Question: I have this form:
'''
<%= form_for(@post) do |f| %>
<%=f.collection_select :post_id, Board.where(:user_id => current_user.id), :id, :name %>
<%= f.submit "Post it"%>
<% end %>
'''
I'm using jquery ujs <URL>
Example:

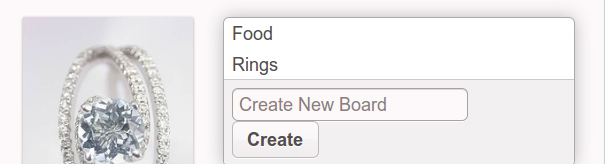
Answer: if the option you want to add is already on the page this <URL> has the answer.
if you wanted to do it with ajax you would need to get the options though a call to ajax to get the array then iterate over it
update:
'''
var input_value = $('#myInput').val()
$('#mySelect').append(
$('<option></option>').val(input_value.replace(' ', '_')).html(input_value)
);
'''
change append to prepend if you want it at the top which might be a bit more user friendly
the replace element might need work depending on what the users are likely to input and how you want to store the new options.
and was not sure how you wanted to fire this, so you need to bind it to the create i guess...